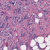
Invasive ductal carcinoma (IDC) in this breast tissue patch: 1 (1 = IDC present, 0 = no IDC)